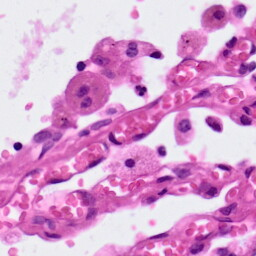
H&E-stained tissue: Lung